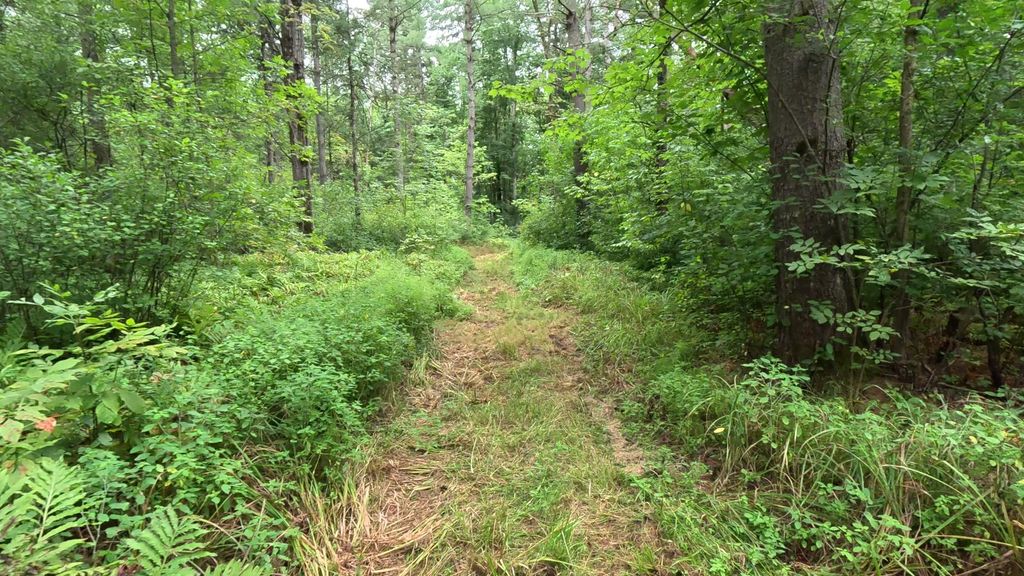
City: ottawa-gatineau